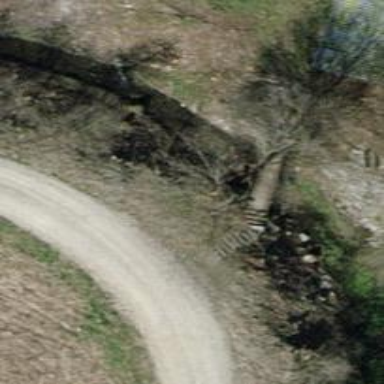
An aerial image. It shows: Pathway of pebblestone steps.